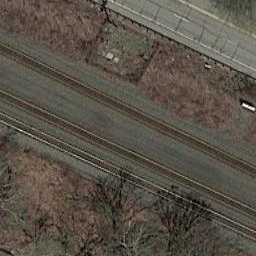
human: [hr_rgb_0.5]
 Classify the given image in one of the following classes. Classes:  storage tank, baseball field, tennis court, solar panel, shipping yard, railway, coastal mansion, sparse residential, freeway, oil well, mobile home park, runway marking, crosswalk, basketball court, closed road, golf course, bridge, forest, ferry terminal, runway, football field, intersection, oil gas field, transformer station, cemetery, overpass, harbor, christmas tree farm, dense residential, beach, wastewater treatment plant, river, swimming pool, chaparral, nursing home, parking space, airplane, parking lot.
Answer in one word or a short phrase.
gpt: railway